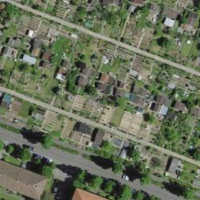
EUNIS habitat code: 53
Species observed at this site:
Lapsana communis
Portulaca oleracea